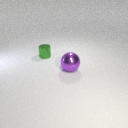
small green metal cylinder behind large purple metal sphere